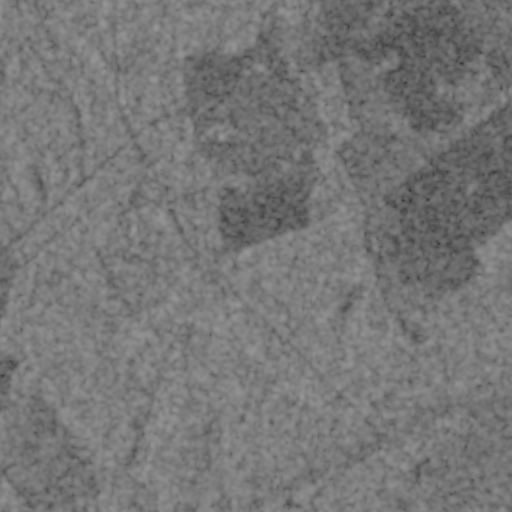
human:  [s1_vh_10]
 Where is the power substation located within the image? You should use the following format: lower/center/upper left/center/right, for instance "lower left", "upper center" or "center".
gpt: The power substation is located in the lower center of the image.
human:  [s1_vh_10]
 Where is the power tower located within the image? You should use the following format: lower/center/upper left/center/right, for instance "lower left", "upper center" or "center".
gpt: The power tower is located in the lower right of the image.
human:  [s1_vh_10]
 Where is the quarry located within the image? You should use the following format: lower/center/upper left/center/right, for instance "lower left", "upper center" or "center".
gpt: There is no quarry in the image.

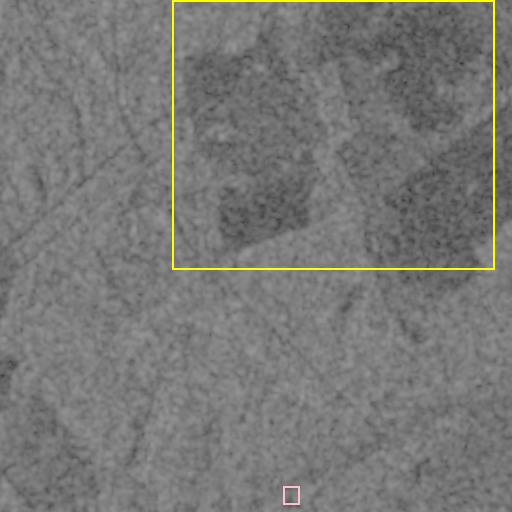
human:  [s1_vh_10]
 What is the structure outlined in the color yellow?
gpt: The structure outlined in yellow is a crop field.
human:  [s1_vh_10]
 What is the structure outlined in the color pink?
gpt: The structure outlined in pink is a power substation.
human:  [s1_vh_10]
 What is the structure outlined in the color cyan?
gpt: There is no cyan outline.